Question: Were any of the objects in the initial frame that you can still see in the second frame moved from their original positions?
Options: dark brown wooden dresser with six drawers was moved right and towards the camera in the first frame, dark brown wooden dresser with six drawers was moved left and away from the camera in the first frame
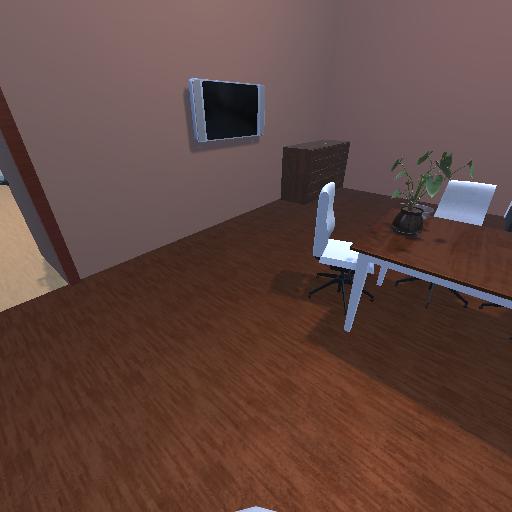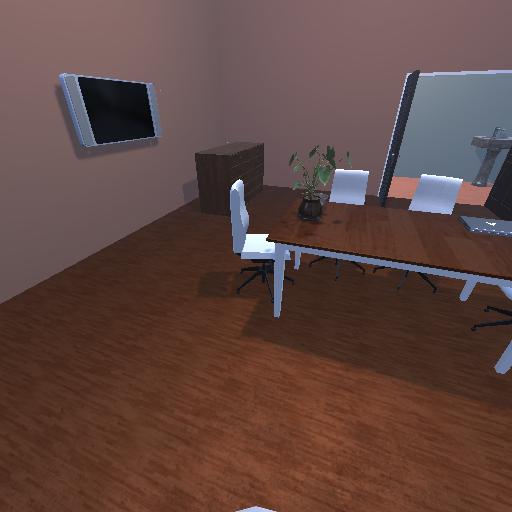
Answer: dark brown wooden dresser with six drawers was moved right and towards the camera in the first frame